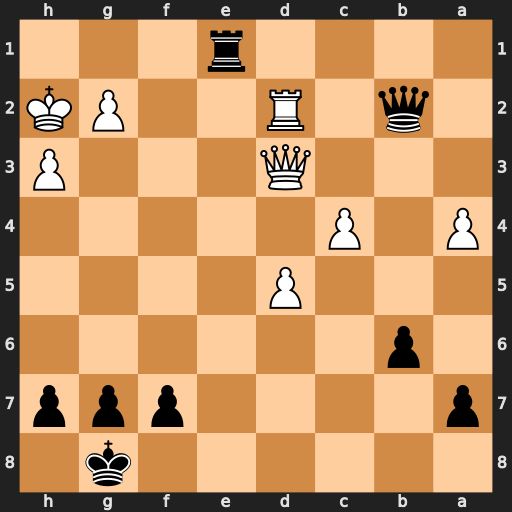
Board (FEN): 6k1/p4ppp/1p6/3P4/P1P5/3Q3P/1q1R2PK/4r3
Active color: b
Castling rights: -
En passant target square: -
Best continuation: Qe5+ Qg3 Rh1+ Kxh1 Qxg3